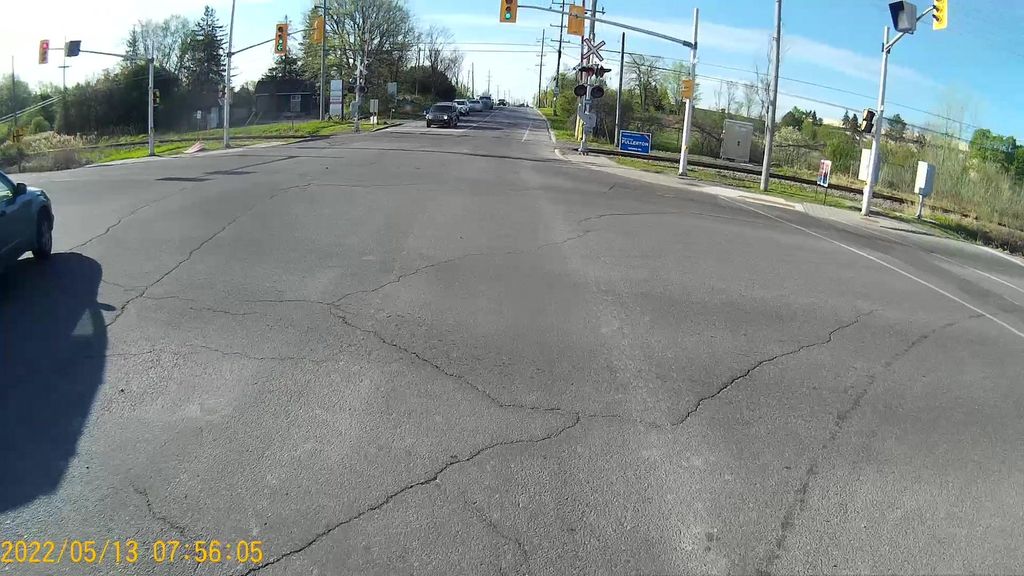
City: ottawa-gatineau